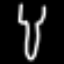
Label: fork